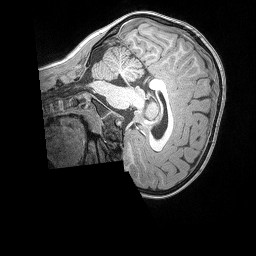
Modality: T1w
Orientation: sagittal
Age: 6
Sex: male
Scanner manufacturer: siemens
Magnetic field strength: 3 T
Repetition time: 2.53 s
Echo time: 0.00164 s